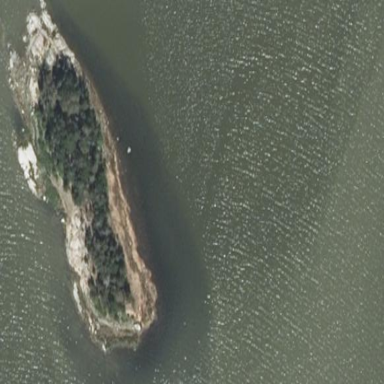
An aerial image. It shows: Islet along the natural coastline.